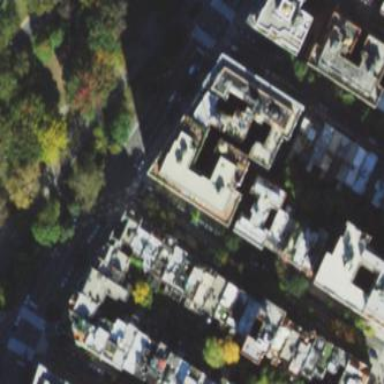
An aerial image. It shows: Building.